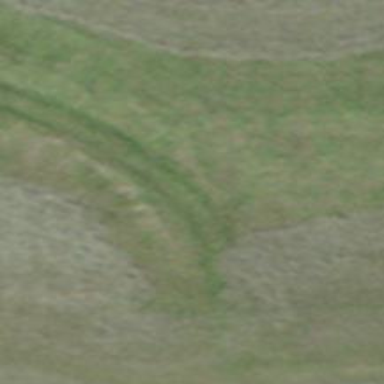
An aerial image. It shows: Grass path.